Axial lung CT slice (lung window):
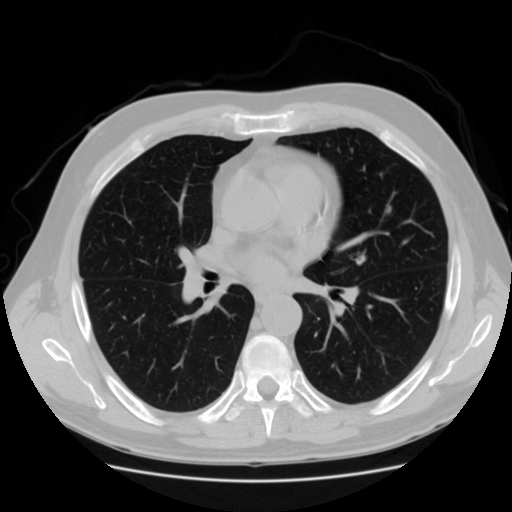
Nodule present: no